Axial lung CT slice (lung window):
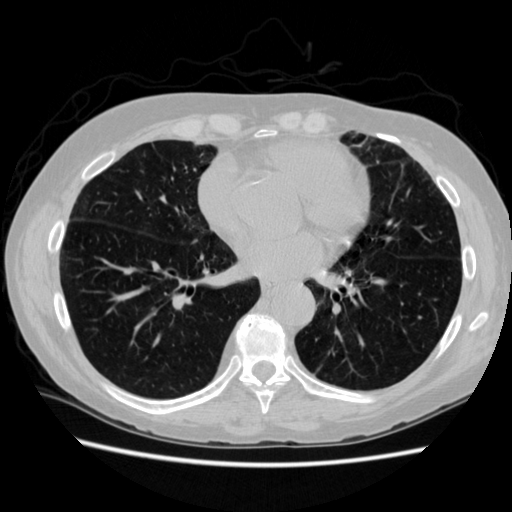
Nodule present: no